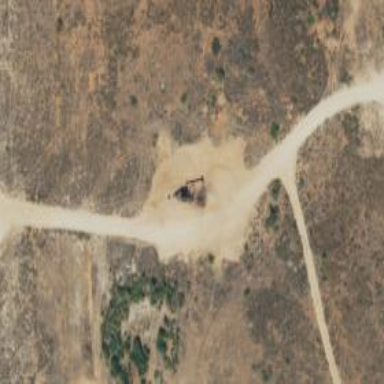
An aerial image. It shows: Petroleum well.